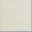
Piece: xx